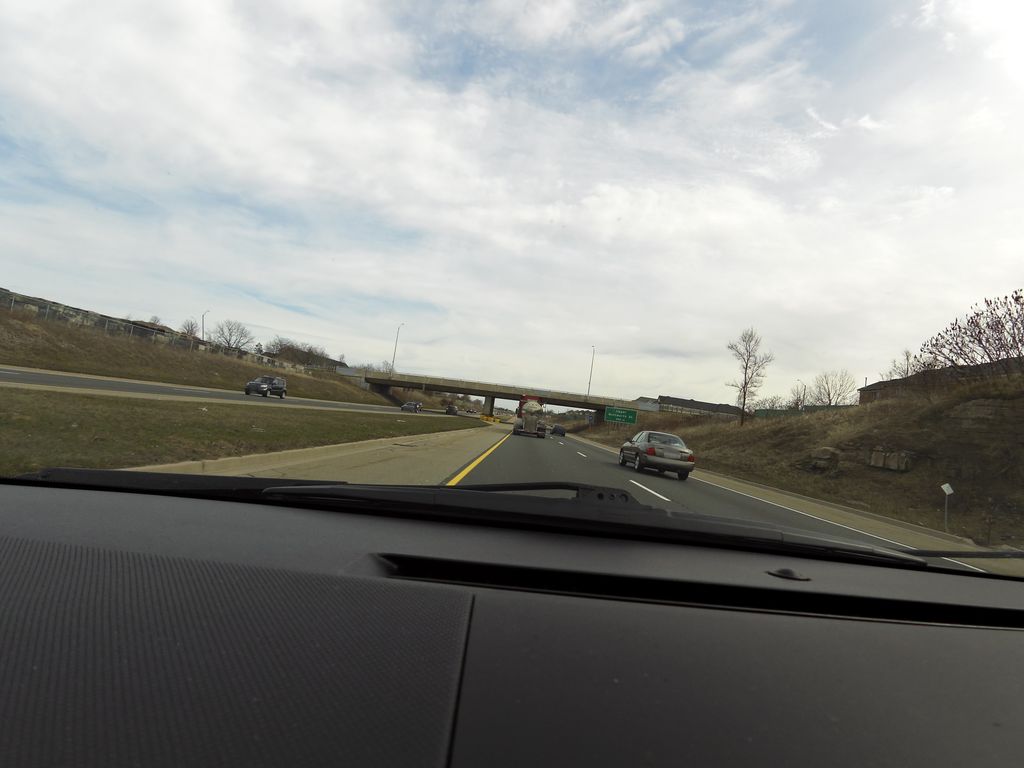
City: hamilton